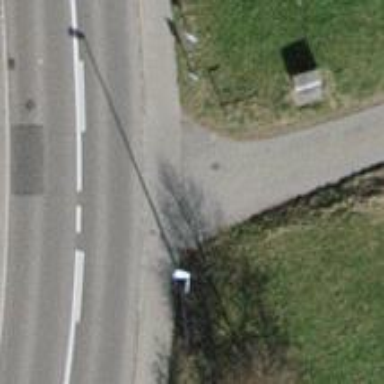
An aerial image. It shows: Unmarked road crossing.